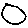
Label: moon